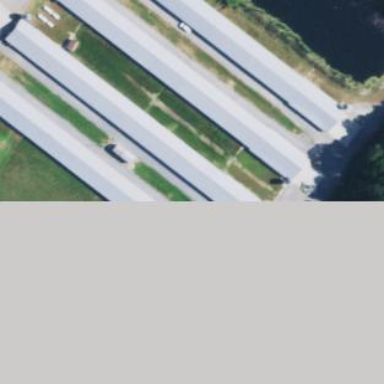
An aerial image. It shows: Farm auxiliary building.